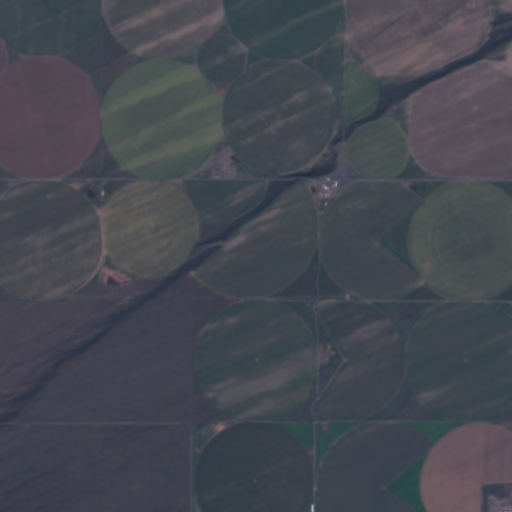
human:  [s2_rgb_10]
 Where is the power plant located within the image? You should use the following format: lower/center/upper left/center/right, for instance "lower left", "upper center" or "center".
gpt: There is no power plant in the image.